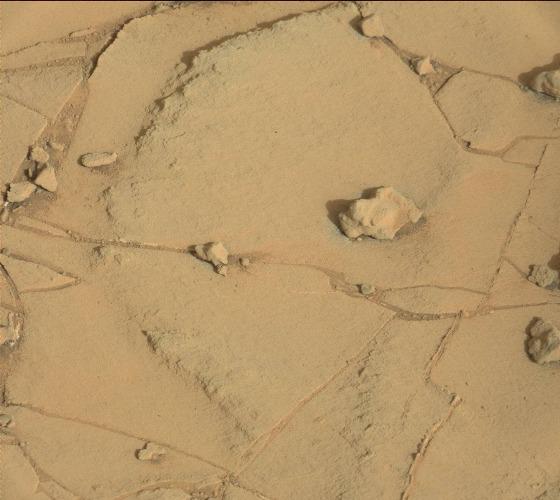
Terrain classes present: Bedrock, Rock, Shadow